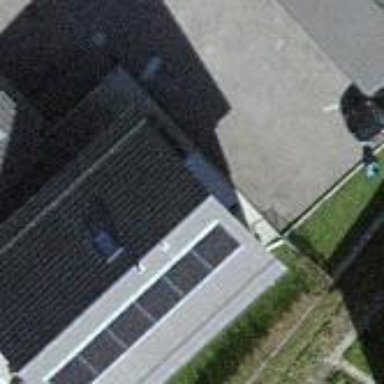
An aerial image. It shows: Building with gabled roof.